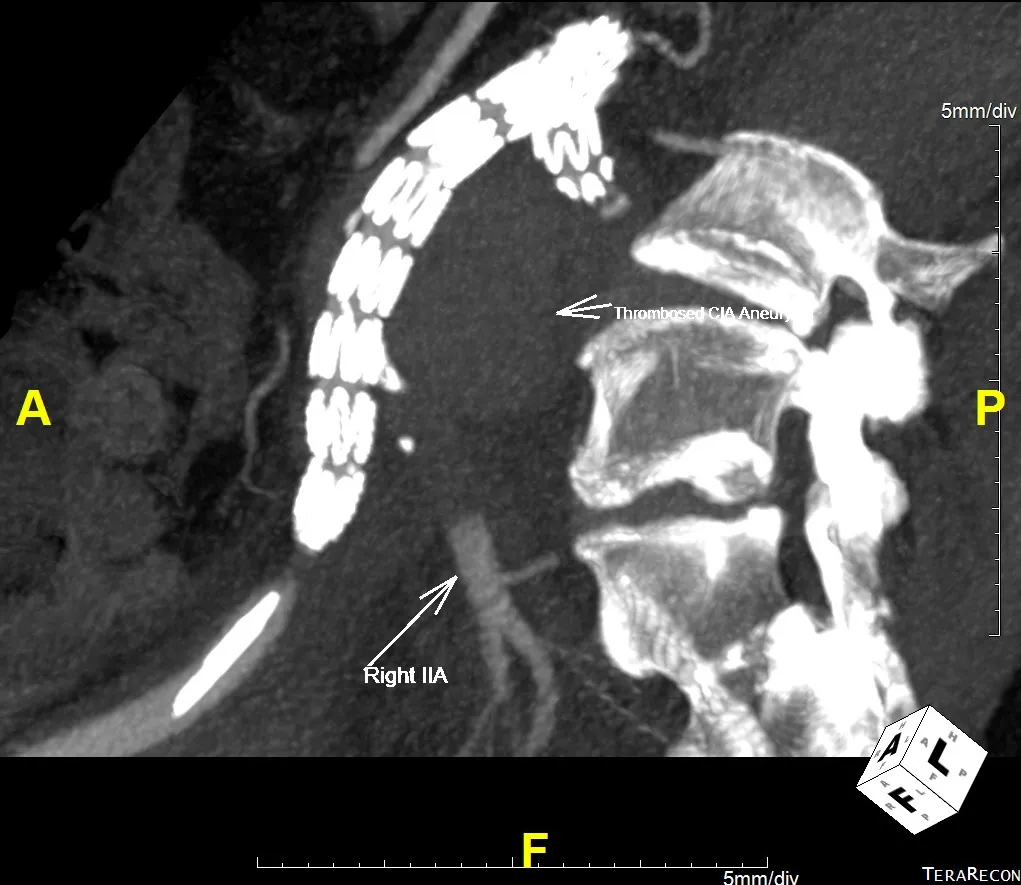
Maximum intensity projection reconstruction of a postoperative computed tomography angiogram, demonstrating thrombus in the right common iliac artery aneurysm sac with no evidence of endoleak and retrograde filling of the right internal iliac artery stump.
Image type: radiology (ct)